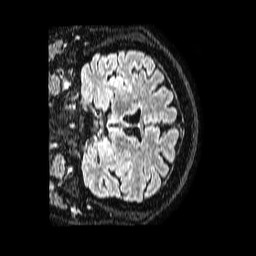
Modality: FLAIR
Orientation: coronal
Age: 52
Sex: female
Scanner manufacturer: philips
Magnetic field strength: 1.5 T
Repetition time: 4.8 s
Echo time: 0.3 s